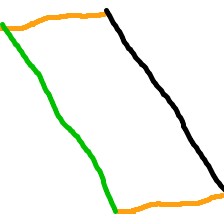
Shape: parallelogram